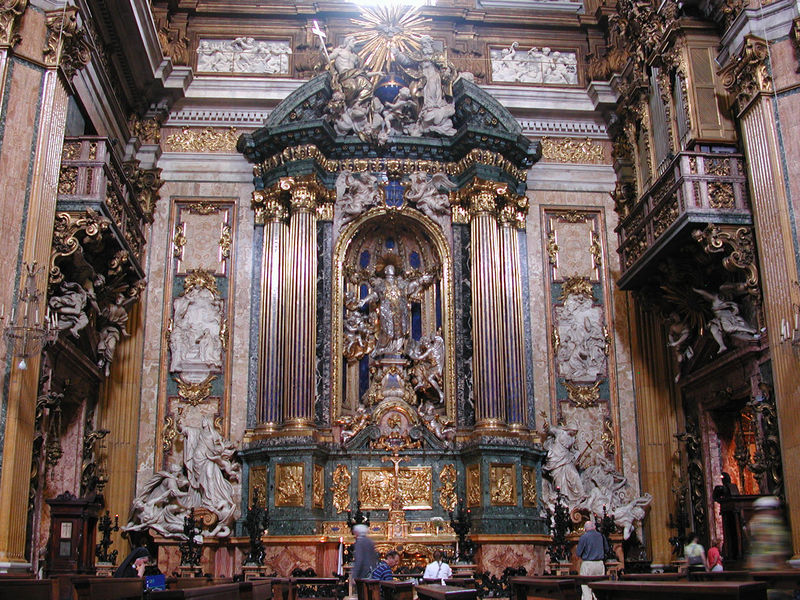
Titel: Ignatius-Altar (hl. Ignatius von Loyola)
Künstler: Andrea Pozzo
Standort: Rom, Il Gesù (EU - I - Latium)
Schlagwörter: himmel, mann, menschen, säule, säulen, barock, kirche, gold, engel, statue, balkon, figuren, verzierung, stuck, innenansicht, plastik, nische, kreuz, palast, altar, bänke, rom, heiligenschein, orgel, skulpturen, jesus, heilige, prunk, heilig, szenen, pfeifen, schrein, halbsäule, il gesù